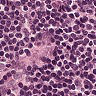
Metastatic tissue present: no